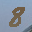
Label: 8